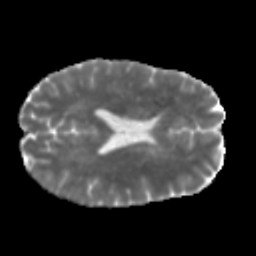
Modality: MD
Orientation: axial
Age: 46
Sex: male
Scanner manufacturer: siemens
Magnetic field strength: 3 T
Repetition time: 5 s
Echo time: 0.092 s